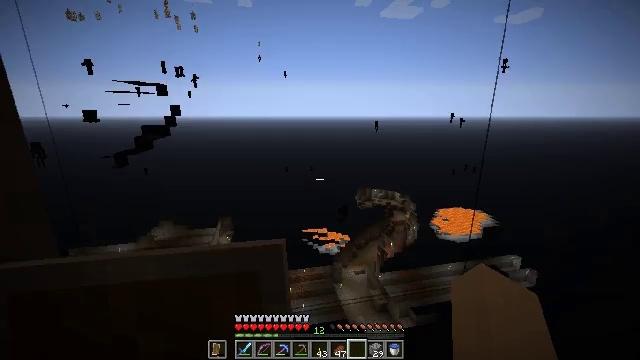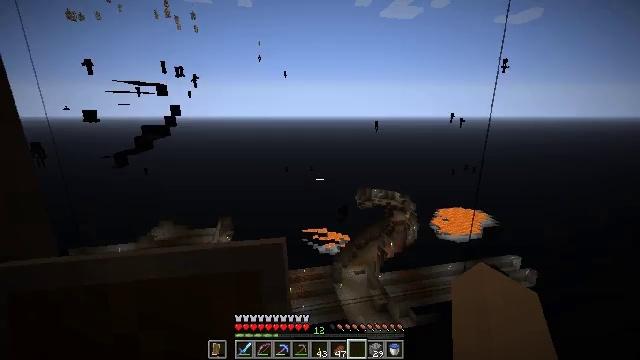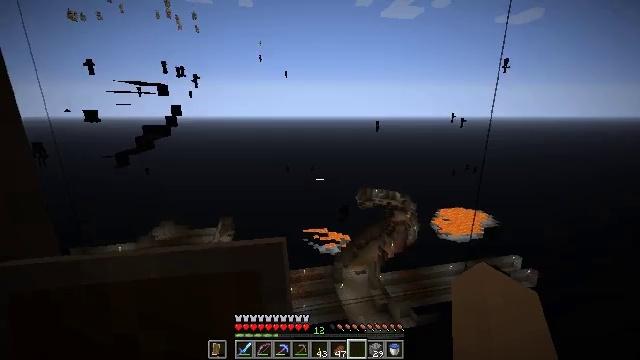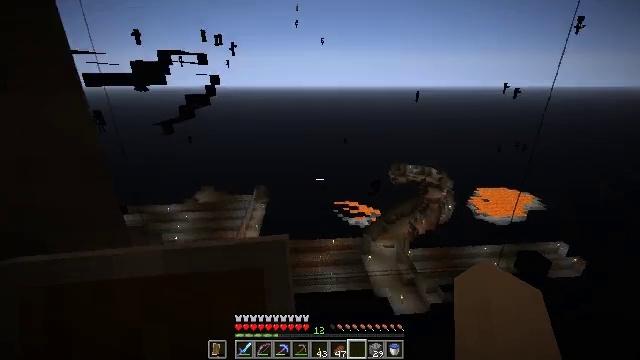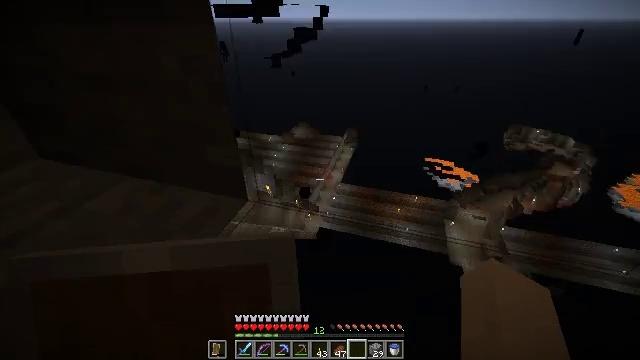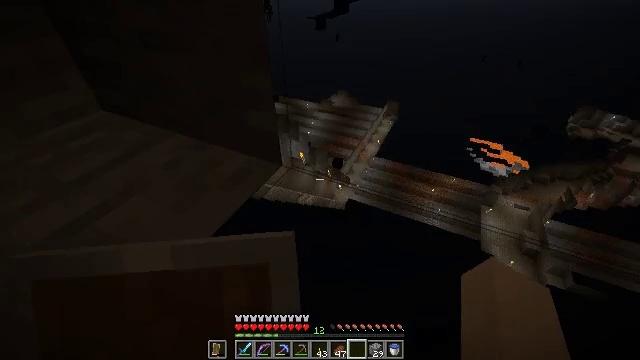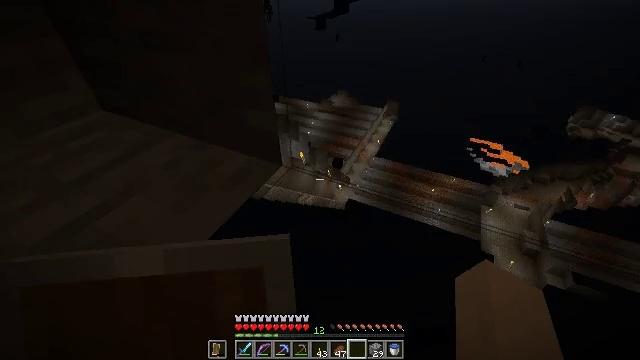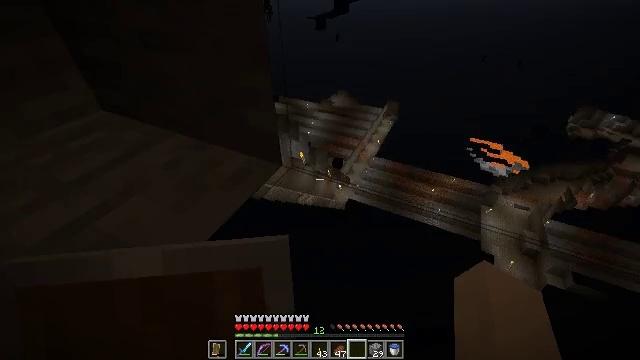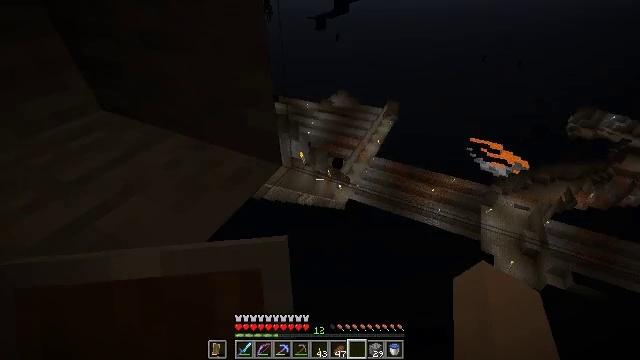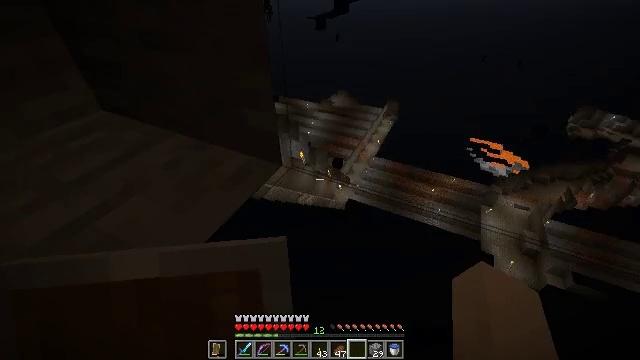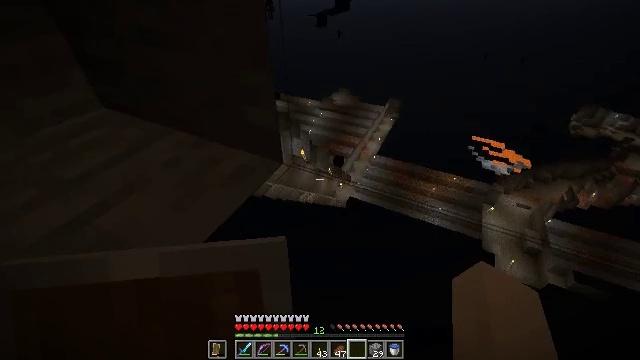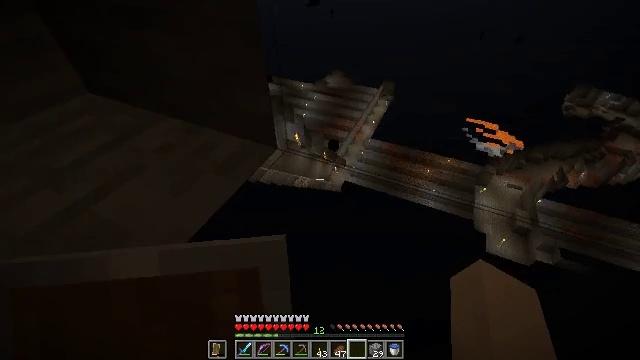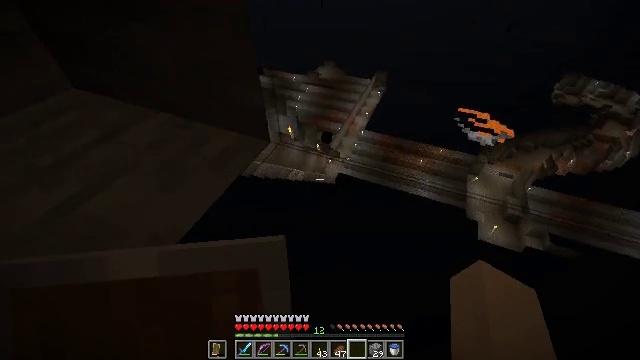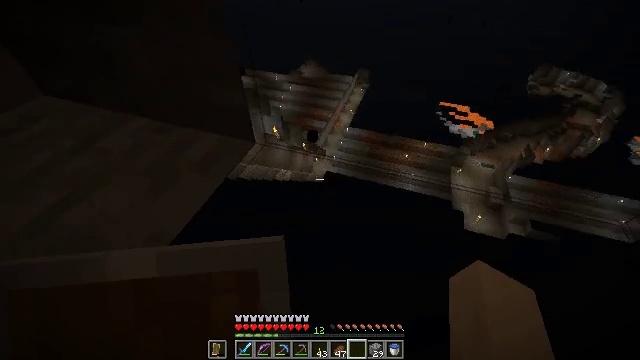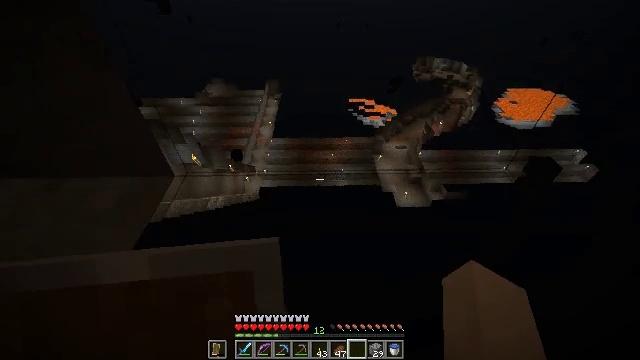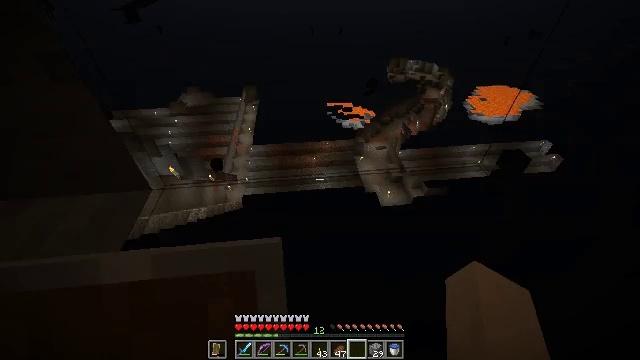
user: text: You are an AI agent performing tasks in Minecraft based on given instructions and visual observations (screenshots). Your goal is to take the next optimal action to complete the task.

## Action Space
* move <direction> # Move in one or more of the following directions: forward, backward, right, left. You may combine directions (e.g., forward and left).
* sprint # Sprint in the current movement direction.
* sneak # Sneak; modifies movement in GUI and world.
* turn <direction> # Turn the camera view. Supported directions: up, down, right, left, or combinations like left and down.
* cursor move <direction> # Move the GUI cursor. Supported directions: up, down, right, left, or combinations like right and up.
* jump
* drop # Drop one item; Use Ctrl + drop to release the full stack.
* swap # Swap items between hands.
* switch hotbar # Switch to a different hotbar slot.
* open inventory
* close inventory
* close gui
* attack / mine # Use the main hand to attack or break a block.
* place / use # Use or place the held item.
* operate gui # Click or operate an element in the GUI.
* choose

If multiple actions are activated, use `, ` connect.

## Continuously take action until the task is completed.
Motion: motion action
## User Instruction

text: Attack the piston head to remove it.
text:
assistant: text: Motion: no_op
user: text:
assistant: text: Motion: no_op
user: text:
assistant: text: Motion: turn left and down
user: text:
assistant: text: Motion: turn left and down
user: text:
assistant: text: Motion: turn left and down
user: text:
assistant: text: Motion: no_op
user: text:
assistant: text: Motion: no_op
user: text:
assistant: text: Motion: no_op
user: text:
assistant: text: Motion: no_op
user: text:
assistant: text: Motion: no_op
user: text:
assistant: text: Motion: turn right and down
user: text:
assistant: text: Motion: turn right and down
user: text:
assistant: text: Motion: turn right
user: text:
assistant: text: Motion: turn right and up
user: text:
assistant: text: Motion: turn right
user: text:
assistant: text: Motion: no_op
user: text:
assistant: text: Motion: no_op
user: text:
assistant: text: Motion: no_op
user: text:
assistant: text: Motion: no_op
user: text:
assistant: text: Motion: turn right
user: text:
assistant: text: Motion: turn right and up
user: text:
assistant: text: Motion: turn right and down
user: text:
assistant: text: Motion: turn right and up
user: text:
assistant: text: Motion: turn right and up
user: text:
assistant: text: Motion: no_op
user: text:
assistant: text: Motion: no_op
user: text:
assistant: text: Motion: no_op
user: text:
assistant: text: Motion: no_op
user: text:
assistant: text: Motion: no_op
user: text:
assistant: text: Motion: no_op